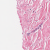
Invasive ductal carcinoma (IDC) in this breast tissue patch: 0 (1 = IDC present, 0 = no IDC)